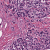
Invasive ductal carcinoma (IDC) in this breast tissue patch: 1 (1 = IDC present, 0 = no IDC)